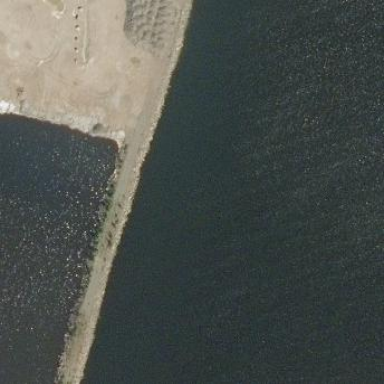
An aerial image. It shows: Breakwater structure.